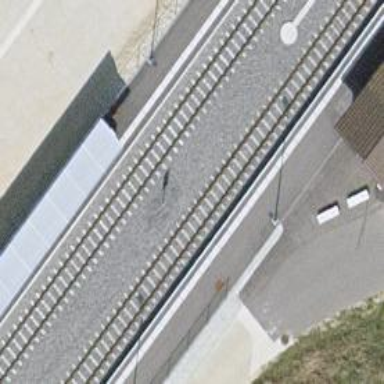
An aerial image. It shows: Railway halt.